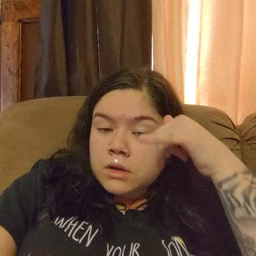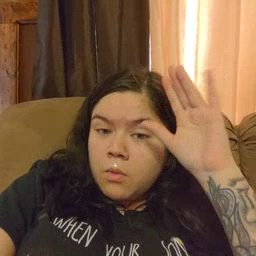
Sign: cowboy